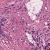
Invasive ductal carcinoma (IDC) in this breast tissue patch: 1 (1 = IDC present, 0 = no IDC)